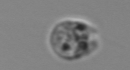
Label: Amoeba